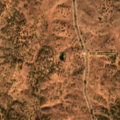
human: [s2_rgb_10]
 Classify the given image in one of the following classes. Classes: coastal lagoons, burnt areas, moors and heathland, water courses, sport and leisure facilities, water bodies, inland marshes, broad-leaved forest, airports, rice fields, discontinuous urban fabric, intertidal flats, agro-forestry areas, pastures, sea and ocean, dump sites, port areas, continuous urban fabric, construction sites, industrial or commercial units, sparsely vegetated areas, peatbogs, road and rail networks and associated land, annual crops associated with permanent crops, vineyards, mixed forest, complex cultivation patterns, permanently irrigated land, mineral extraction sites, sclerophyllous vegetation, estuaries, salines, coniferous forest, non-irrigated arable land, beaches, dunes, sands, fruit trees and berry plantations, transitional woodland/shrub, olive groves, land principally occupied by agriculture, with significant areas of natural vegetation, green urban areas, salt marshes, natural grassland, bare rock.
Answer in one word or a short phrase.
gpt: agro-forestry areas